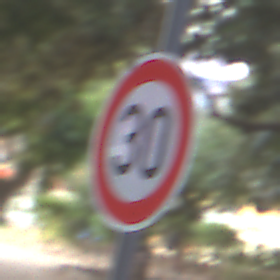
Verkehrszeichen: Geschwindigkeit30
Umgebung: Outdoor, Suburban
Tageszeit: MorningAfternoon
Wetter: PartlyCloudy
Licht: Natural
Jahreszeit: NotSpecified
Kontrast: LowContrast